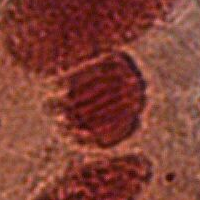
Label: telophase